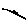
Label: line